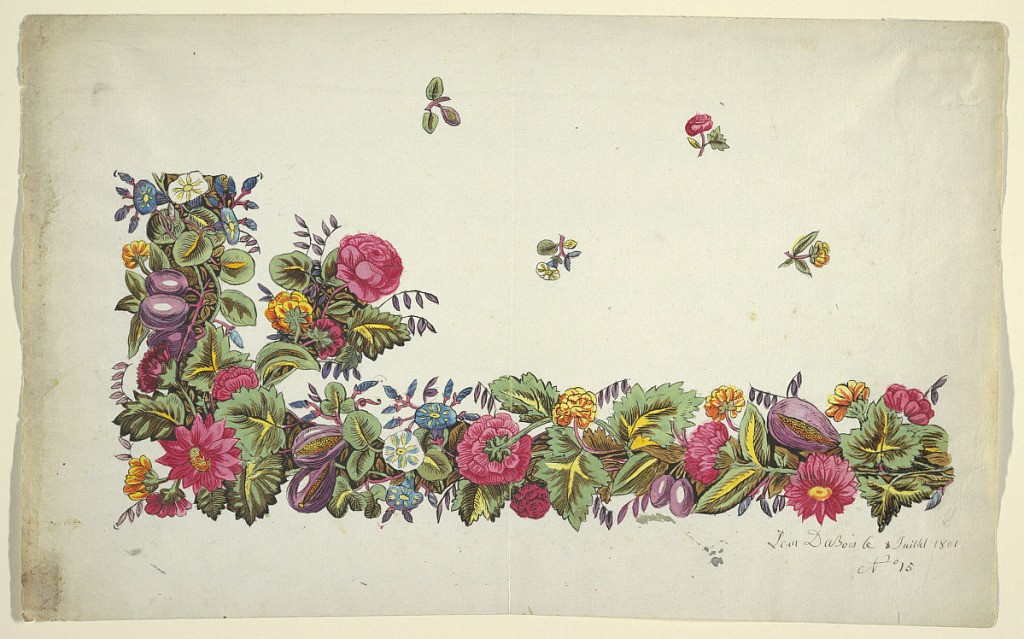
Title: Floral design for printed textile
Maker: Louis-Albert DuBois, Swiss, 1752–1818
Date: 1800–1818
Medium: Brush and gouache, graphite on pale green wove paper
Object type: Drawing
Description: Multi-colored floral border, green leaves, scattered buds on field above, on white ground.